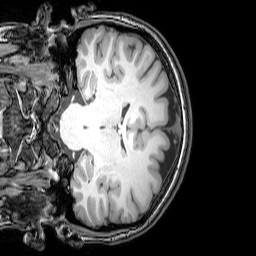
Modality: T1w
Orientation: coronal
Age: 24
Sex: female
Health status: healthy
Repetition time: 0.081 s
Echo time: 0.037 s